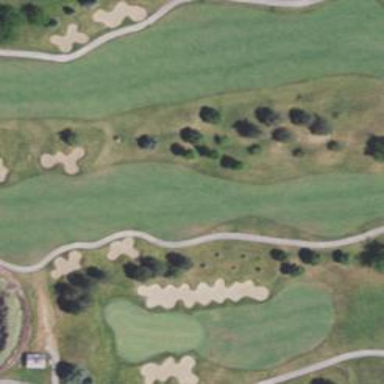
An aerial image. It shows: Path designated for golf carts.